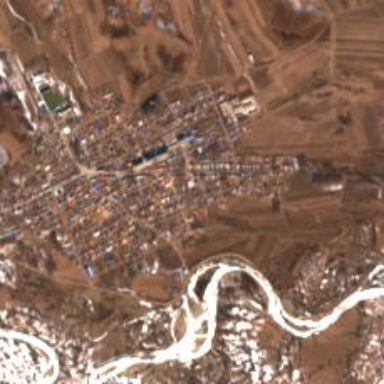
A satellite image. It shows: Ethnic township within town.